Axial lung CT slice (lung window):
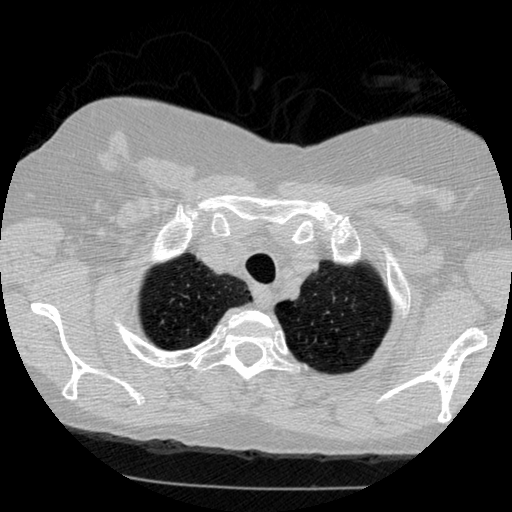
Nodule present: no